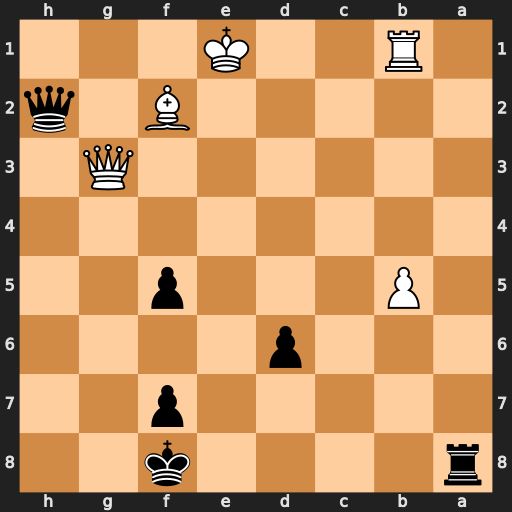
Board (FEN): r4k2/5p2/3p4/1P3p2/8/6Q1/5B1q/1R2K3
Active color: b
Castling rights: -
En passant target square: -
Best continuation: Qh1+ Kd2 Qd5+